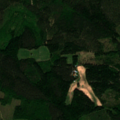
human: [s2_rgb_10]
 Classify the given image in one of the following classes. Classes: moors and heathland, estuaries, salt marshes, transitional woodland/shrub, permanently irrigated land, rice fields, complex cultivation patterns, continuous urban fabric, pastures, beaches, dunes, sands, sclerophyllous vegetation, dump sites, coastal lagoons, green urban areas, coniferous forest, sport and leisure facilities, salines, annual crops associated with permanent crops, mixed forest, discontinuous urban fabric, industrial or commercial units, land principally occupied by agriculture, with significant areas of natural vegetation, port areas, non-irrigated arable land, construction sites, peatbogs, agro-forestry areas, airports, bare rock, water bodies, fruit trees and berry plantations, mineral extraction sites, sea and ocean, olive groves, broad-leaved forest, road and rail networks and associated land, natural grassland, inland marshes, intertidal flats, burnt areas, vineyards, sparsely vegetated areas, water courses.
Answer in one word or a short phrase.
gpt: coniferous forest, mixed forest